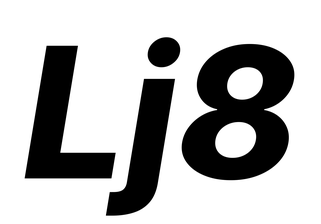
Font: Inter-Italic_ExtraBold_Italic